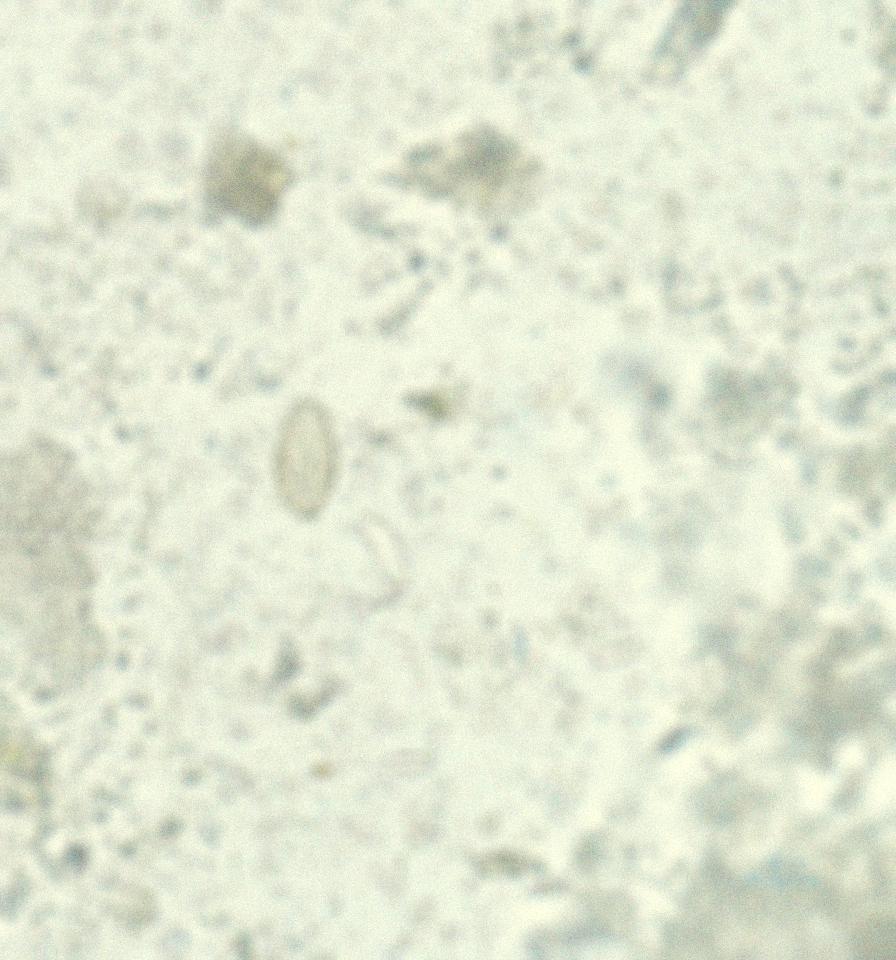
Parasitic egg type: Opisthorchis viverrine